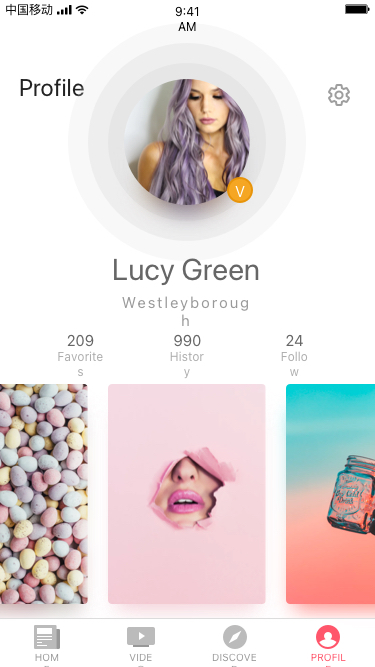
Text in this UI design:
Profile
V
Lucy Green
Westleyborough
209
Favorites
990
History
24
Follow